【题型】填空题　【知识点】解析几何　【难度】medium
若直线$l:y=\dfrac{\sqrt{3}}{3}x+m$与抛物线$C:y^2=4x$相切于点$A$，$l$与$x$轴交于点$B$、$F$为$C$的焦点．则$\angle BAF=\_\_\_\_\_\_.$
【解答】
\noindent \textbf{【答案】}$30^\circ$/$\dfrac{\pi}{6}$

\noindent \textbf{【分析】}先根据直线与抛物线相切求出直线方程，再求出点$A,B$的坐标，从而得出三角形的形状，再根据角的正切值求$\angle BAF$.

\noindent \textbf{【详解】}依题意联立方程
\(
\begin{cases}
y=\dfrac{\sqrt{3}}{3}x+m \\
y^2=4x
\end{cases}
\)
即$\sqrt{3}y^2-12y+12m=0$，

\noindent 则$\Delta=12^2-4\times\sqrt{3}\times12m=0$，解得$m=\sqrt{3}$，

\noindent 此时直线$l:y=\dfrac{\sqrt{3}}{3}x+\sqrt{3}$，则$B(-3,0)$，

\noindent 所以$\sqrt{3}y^2-12y+12\sqrt{3}=0$，解得$y=2\sqrt{3}$，即$A(3,2\sqrt{3})$，

\noindent 又$F(1,0)$，所以$|AF|=\sqrt{(3-1)^2+(2\sqrt{3})^2}=4$，

\noindent $|BF|=4$，即$|AF|=|BF|$，

\noindent 又$\tan\angle ABF=\dfrac{2\sqrt{3}}{6}=\dfrac{\sqrt{3}}{3}$，所以$\angle ABF=30^\circ$

如图所示：

\noindent 所以$\angle BAF=\angle ABF=30^\circ$，

\noindent 故答案为：$30^\circ$
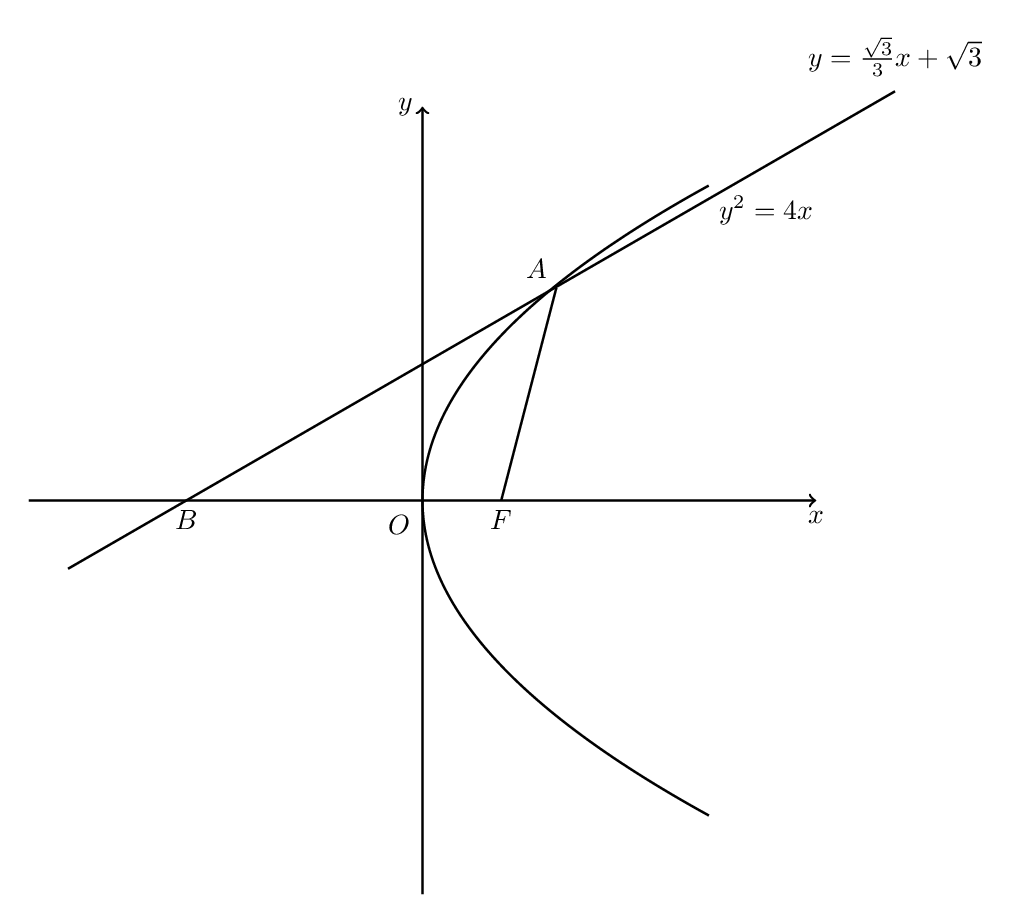